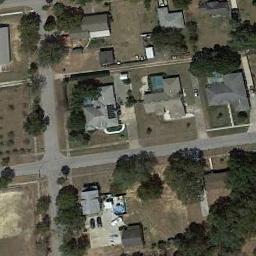
Label: residential